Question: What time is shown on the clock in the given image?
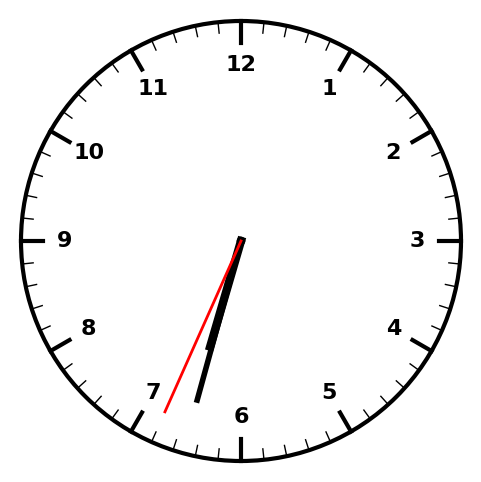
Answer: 06:32:34